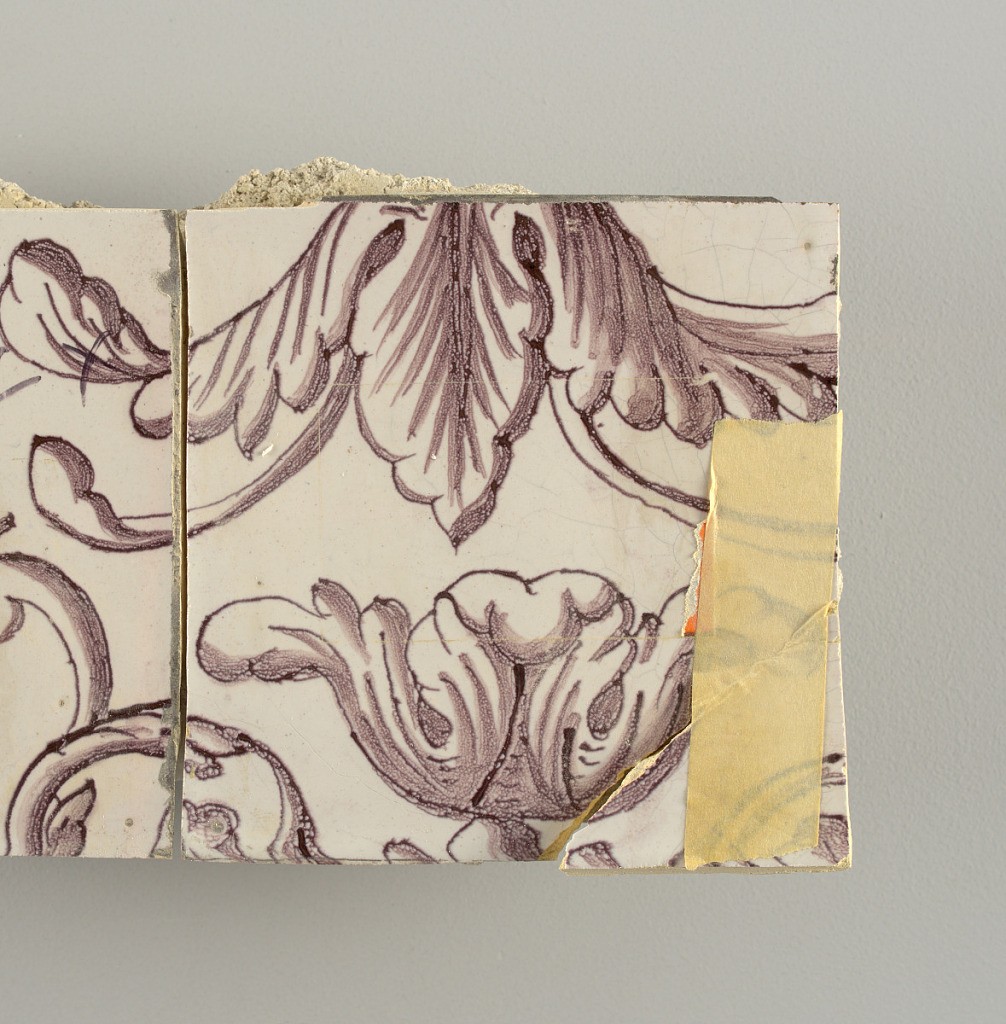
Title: Tile wall facing
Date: ca. 1725
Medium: Tin-glazed earthenware, underglaze
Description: Horizontal rectangle.  Thirty tiles wide and twenty-three tiles high with opening for fireplace eleven tiles wide and ten high.  Foliage arabesques disposed about three vertical axes from which are emphazised by urns at center and right, and at left by the figure of a standing woman carrying an infant on her arm and accompanied by two children.